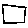
Label: square